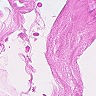
Metastatic tissue present: no